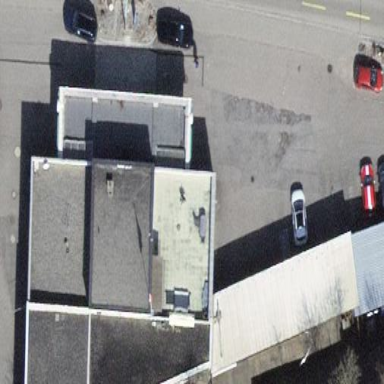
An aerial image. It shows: Building housing fuel station with car shop.